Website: bh-photo
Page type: cart
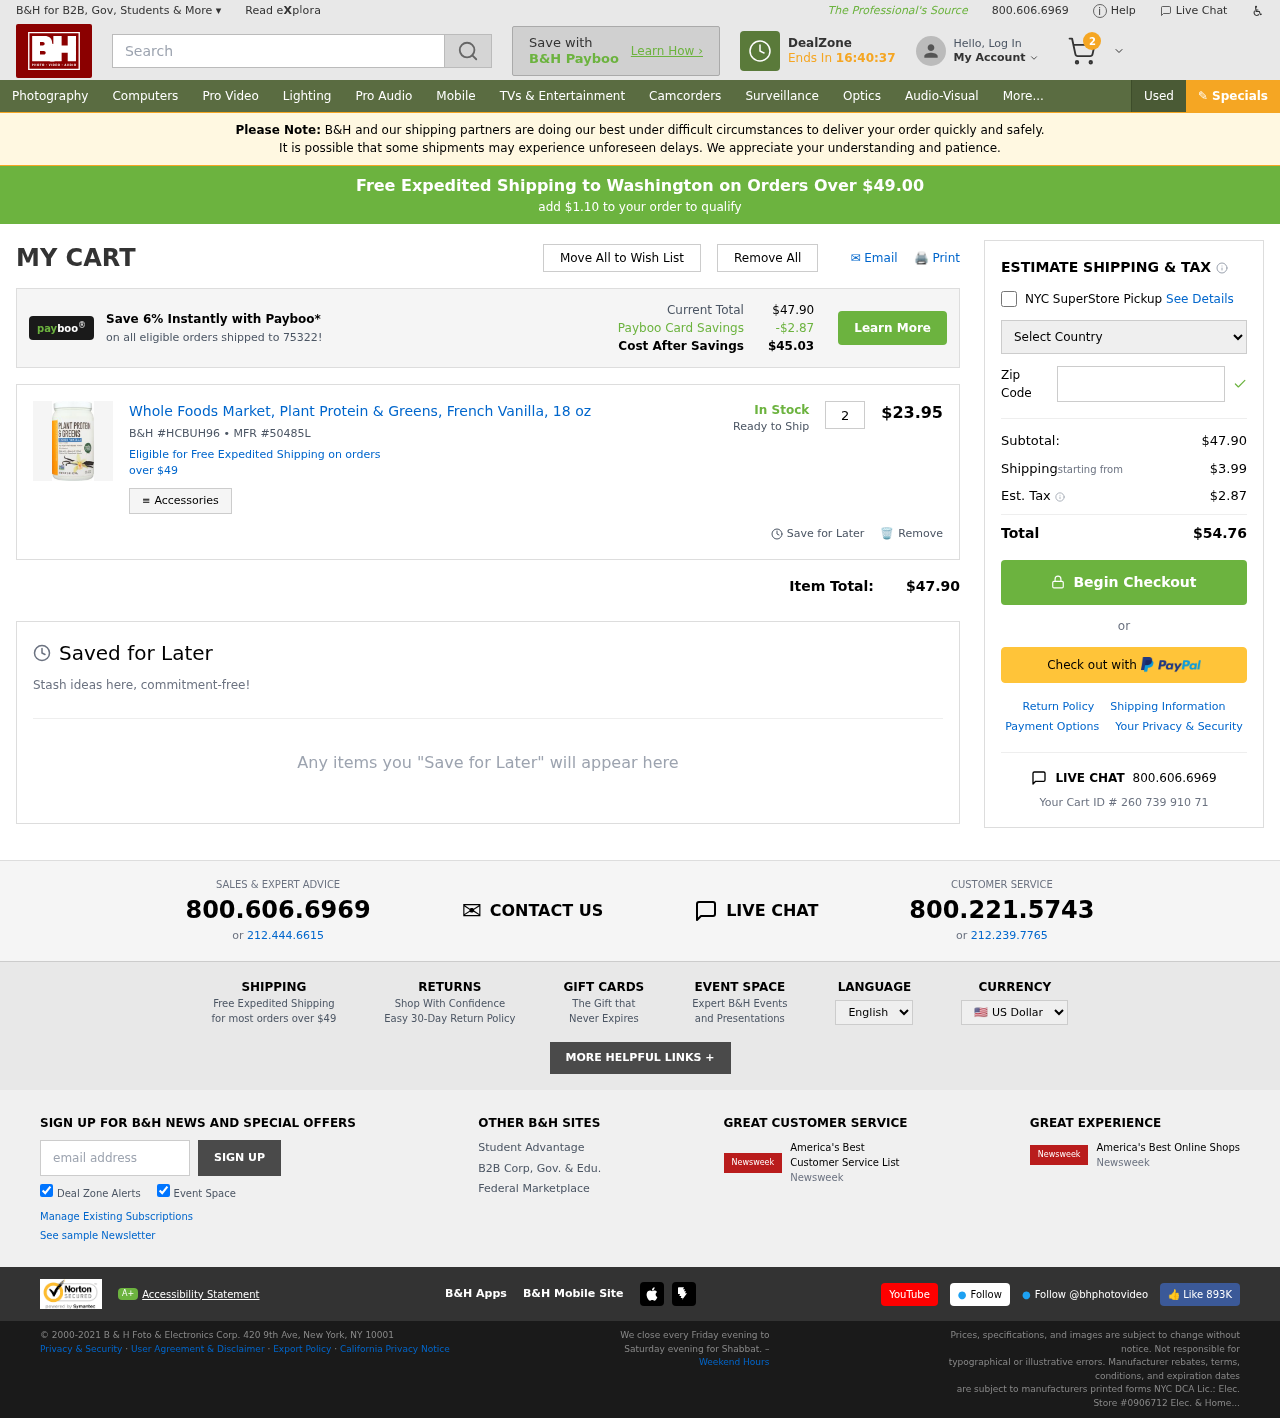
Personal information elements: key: PII_COUNTRY
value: United States
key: PII_POSTCODE
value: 75322
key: PII_STATE
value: Washington
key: PII_POSTCODE2
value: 75322
Product elements: key: PRODUCT1_NAME
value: Whole Foods Market, Plant Protein & Greens, French Vanilla, 18 oz
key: PRODUCT1_PRICE
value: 23.95
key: PRODUCT1_QUANTITY
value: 2
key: PRODUCT1_SKU
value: HCBUH96
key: PRODUCT1_MFR
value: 50485L
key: PRODUCT1_AVAILABILITY
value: In Stock
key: PRODUCT1_SHIP_STATUS
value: Ready to Ship
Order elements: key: ORDER_NUM_ITEMS
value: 2
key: FREE_SHIPPING_THRESHOLD
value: $1.10
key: ORDER_SUBTOTAL
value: $47.90
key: ORDER_SHIPPING_COST
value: $3.99
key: ORDER_TAX
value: $2.87
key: ORDER_TOTAL
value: $54.76
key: ORDER_ID
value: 260 739 910 71
Search elements: key: HEADER_SEARCH
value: Search
Other elements: key: PAYBOO_SAVINGS
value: -$2.87
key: COST_AFTER_SAVINGS
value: $45.03